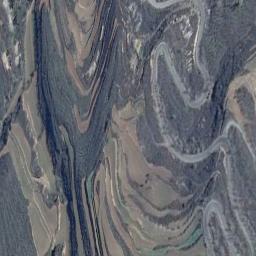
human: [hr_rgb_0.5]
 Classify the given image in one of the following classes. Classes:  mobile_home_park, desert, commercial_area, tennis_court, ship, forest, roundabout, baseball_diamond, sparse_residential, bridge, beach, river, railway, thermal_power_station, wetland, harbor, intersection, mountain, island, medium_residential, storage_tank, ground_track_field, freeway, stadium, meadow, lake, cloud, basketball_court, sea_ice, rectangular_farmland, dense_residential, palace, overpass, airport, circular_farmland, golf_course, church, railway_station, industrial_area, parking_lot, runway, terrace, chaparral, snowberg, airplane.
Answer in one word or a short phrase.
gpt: terrace